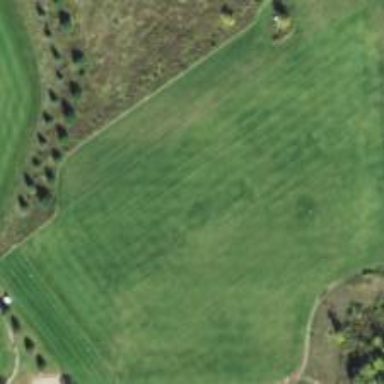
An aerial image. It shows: Golf pitch for leisure land.